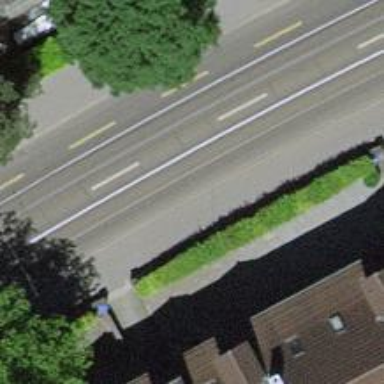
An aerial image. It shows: Tram railway with 1 track and contact lines for electrification.